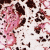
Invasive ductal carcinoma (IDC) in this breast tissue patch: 0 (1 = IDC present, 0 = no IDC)